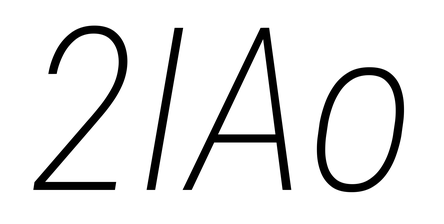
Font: Roboto-Italic_Condensed_ExtraLight_Italic